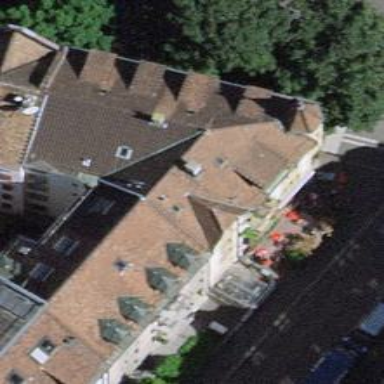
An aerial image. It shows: Cafe.